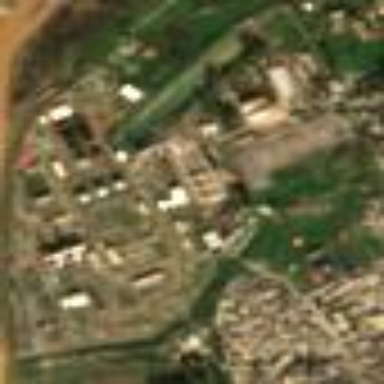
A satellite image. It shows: Industrial power plant with the landuse set as industrial.